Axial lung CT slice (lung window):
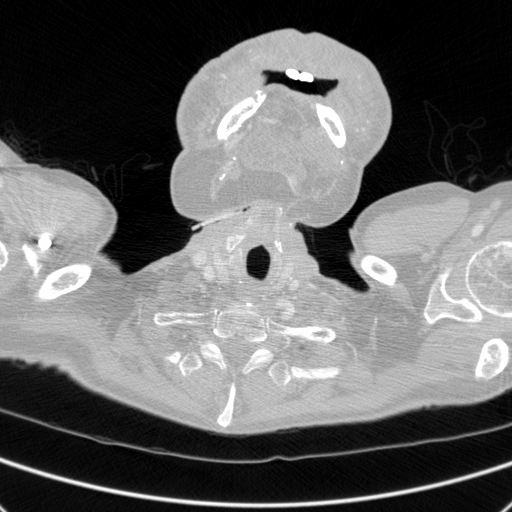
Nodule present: no